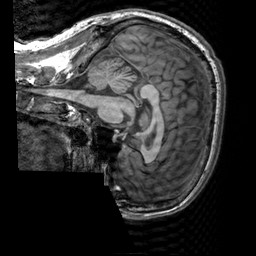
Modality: T1w
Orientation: sagittal
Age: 39
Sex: male
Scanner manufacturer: siemens
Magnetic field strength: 3 T
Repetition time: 2.3 s
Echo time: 0.00303 s